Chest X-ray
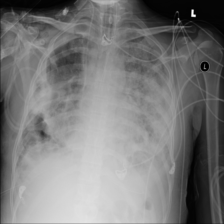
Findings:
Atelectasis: negative
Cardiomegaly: negative
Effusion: negative
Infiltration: negative
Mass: negative
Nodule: negative
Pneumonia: negative
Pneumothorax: negative
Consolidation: positive
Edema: negative
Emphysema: negative
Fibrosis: negative
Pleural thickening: negative
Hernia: negative